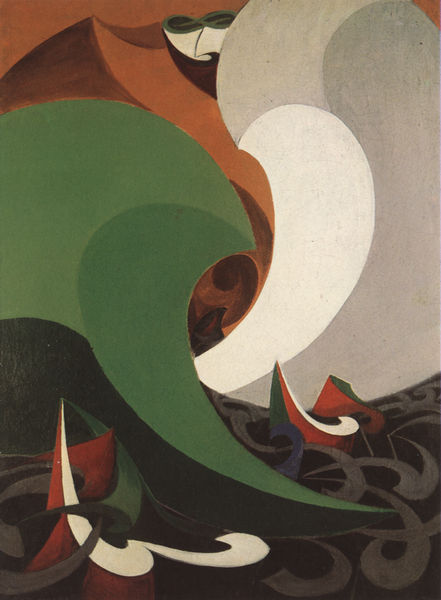
Titel: Dimostrazione interventista in piazza del Quirinale
Künstler: Giacomo Balla
Standort: Roma
Institution: (Privatsammlung)
Schlagwörter: blau, weiß, grün, bewegung, braun, grau, nase, schwarz, rot, bart, augen, gesicht, boot, rund, schwung, japan, welle, wellen, italien, fahne, abstrakt, modern, farbe, formen, sturm, bögen, futurismus, maske, wirbel, elephant, balla